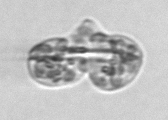
Label: Karenia